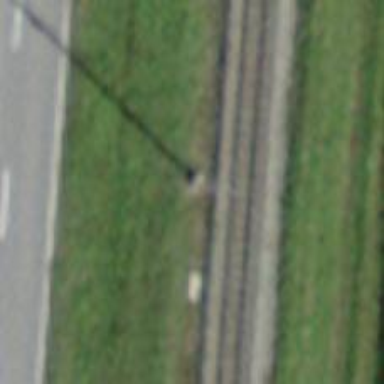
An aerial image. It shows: Power pole.